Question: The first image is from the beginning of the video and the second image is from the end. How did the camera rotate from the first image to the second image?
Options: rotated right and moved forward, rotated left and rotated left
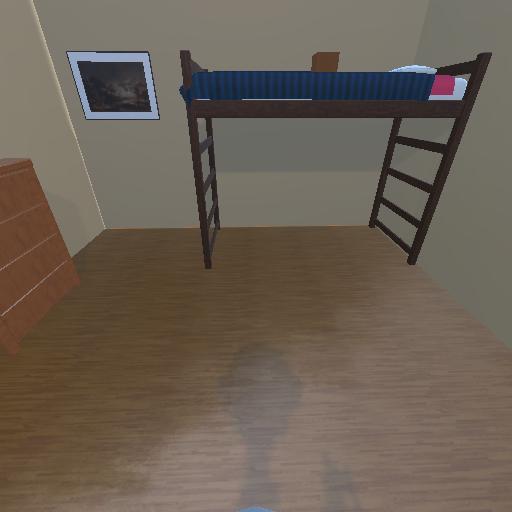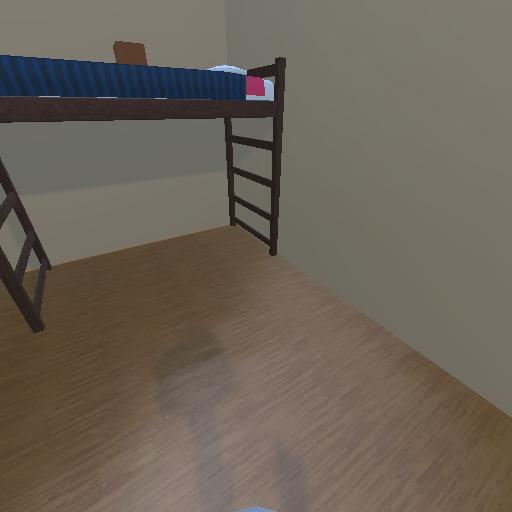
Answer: rotated right and moved forward